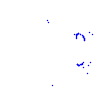
Particle: proton